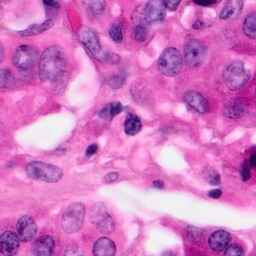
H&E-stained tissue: Pancreatic